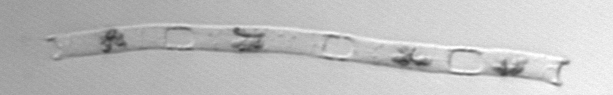
Label: Eucampia_morphytype1